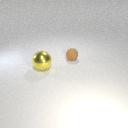
large yellow metal sphere in front of small brown rubber sphere